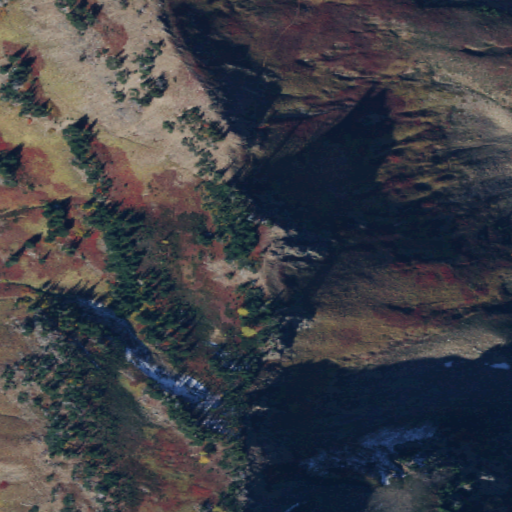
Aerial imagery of gap in Washington named Little Giant Pass containing shrub, evergreen forest, grassland, and barren land